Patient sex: M
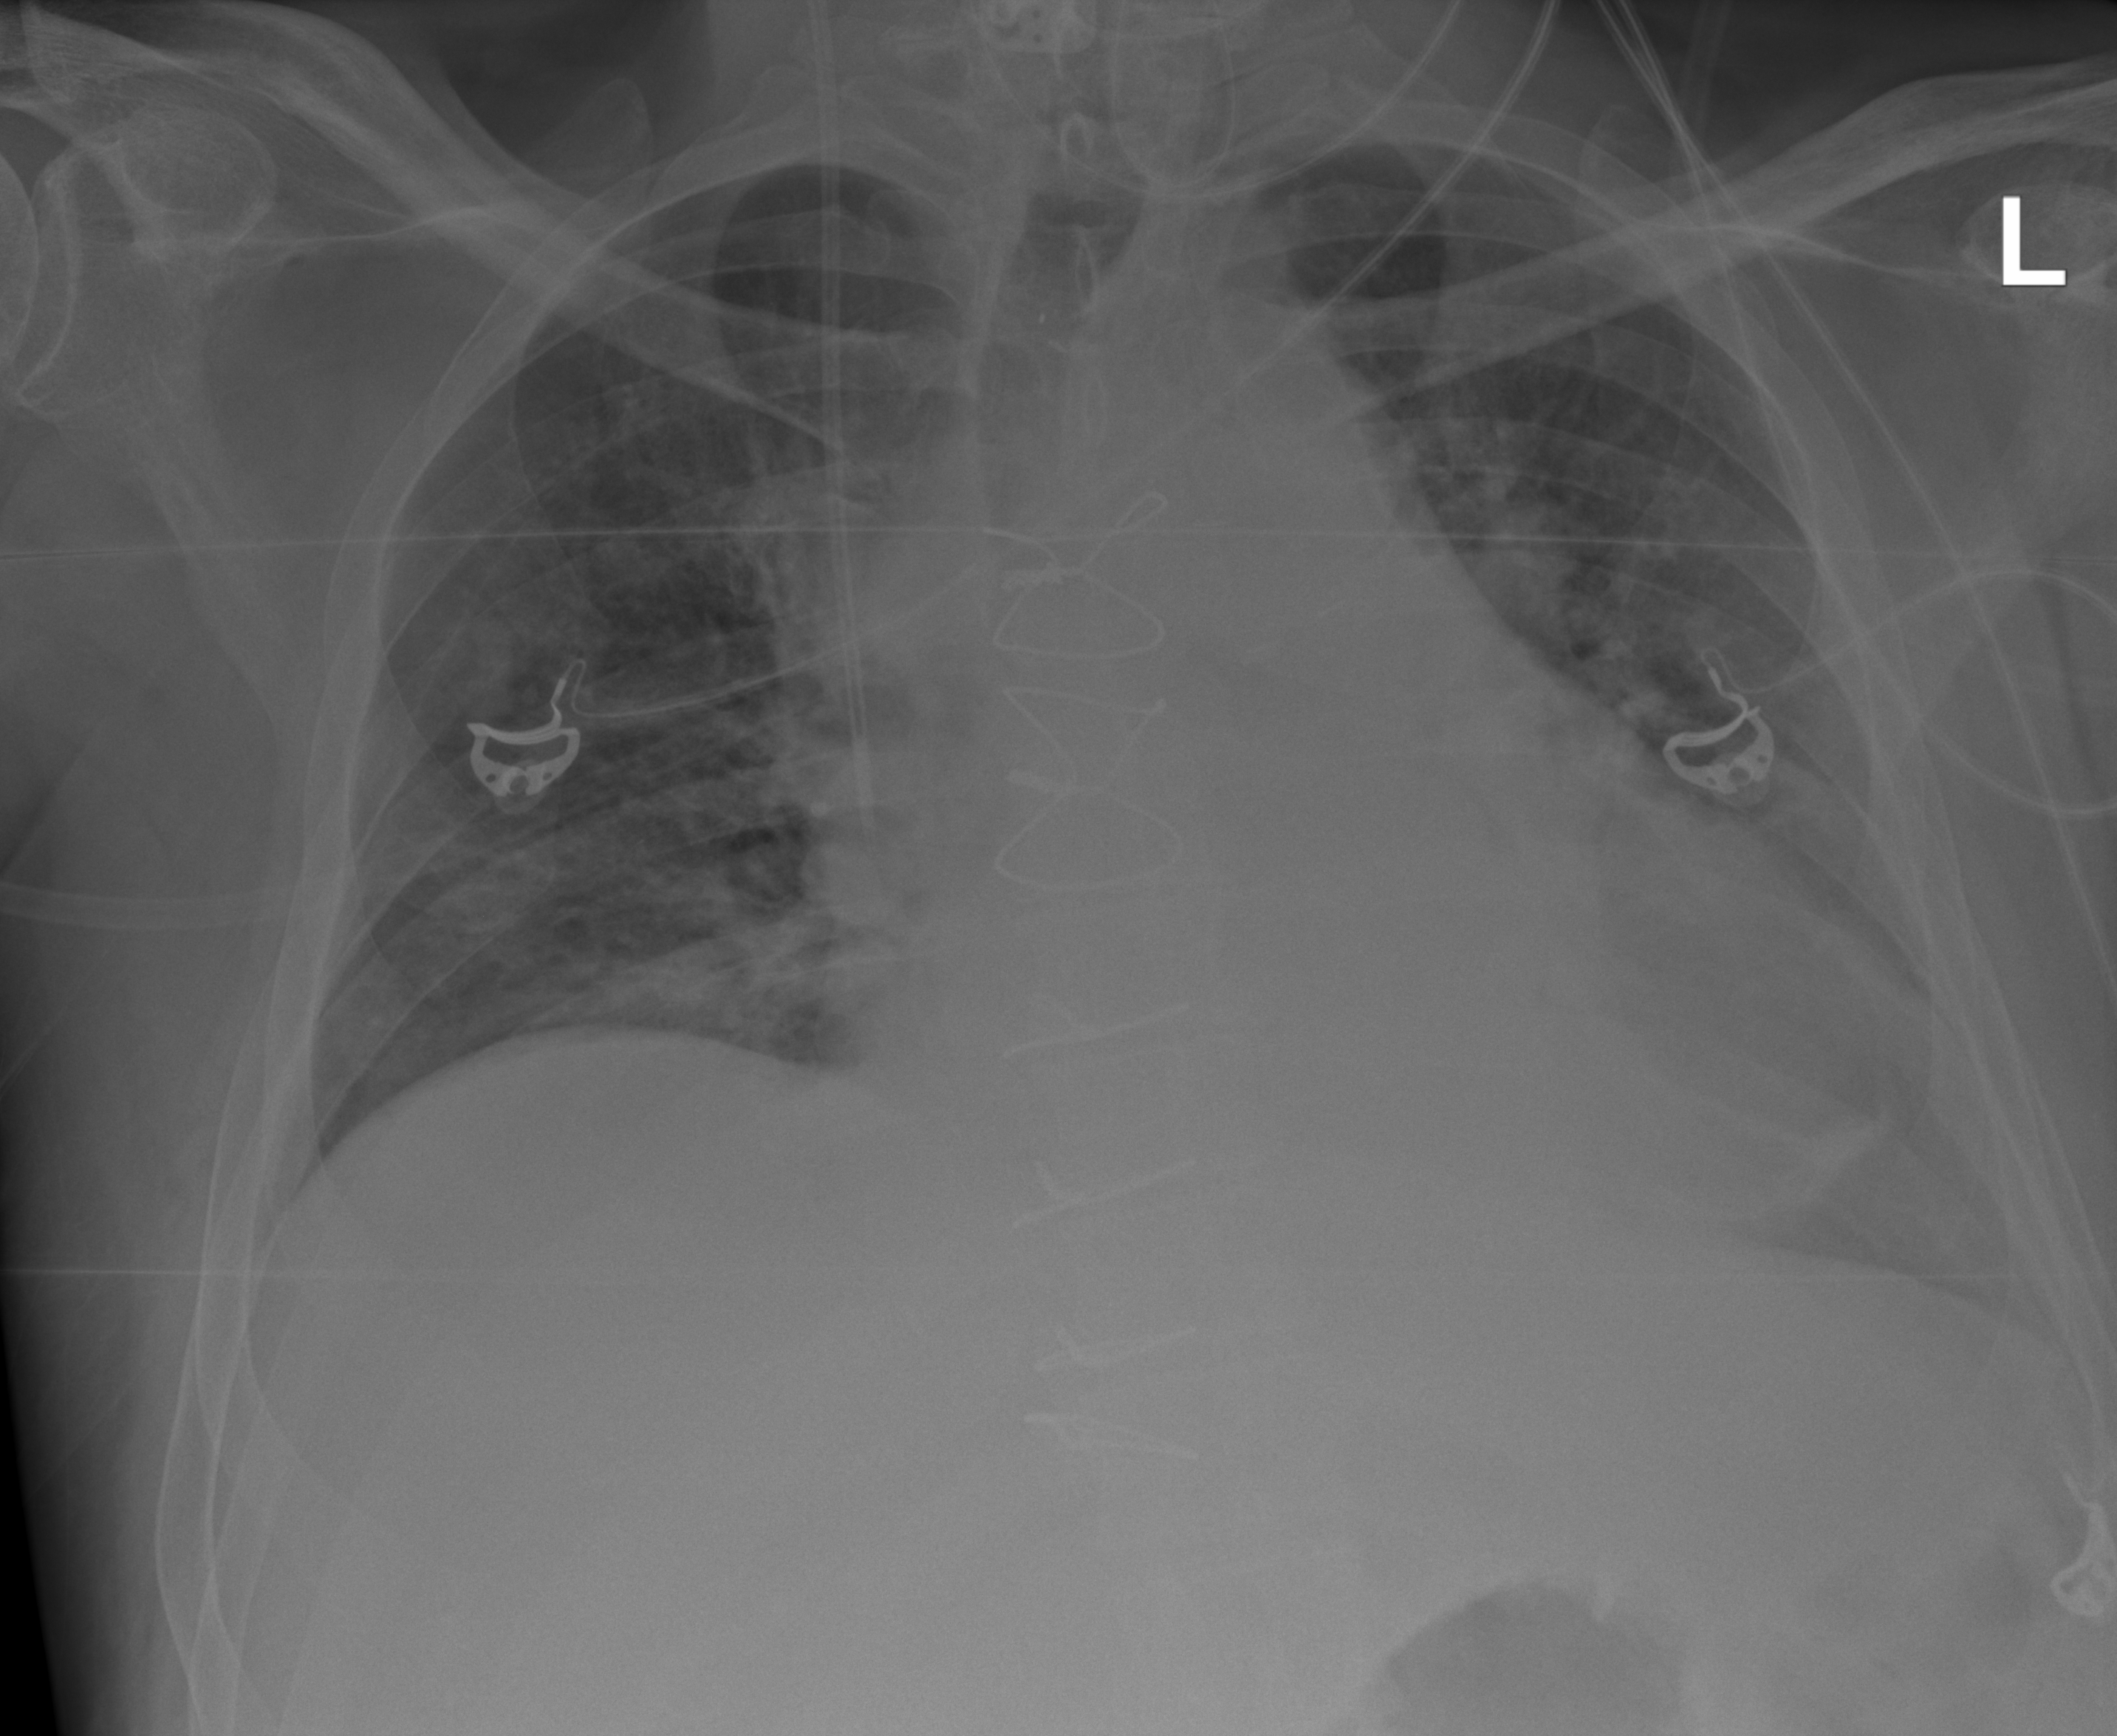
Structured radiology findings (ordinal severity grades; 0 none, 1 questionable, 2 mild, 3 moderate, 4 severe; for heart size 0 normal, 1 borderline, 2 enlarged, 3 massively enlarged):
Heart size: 2
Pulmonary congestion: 2
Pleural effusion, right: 0
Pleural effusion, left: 1
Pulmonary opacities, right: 2
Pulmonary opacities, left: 2
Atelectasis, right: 2
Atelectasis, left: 2